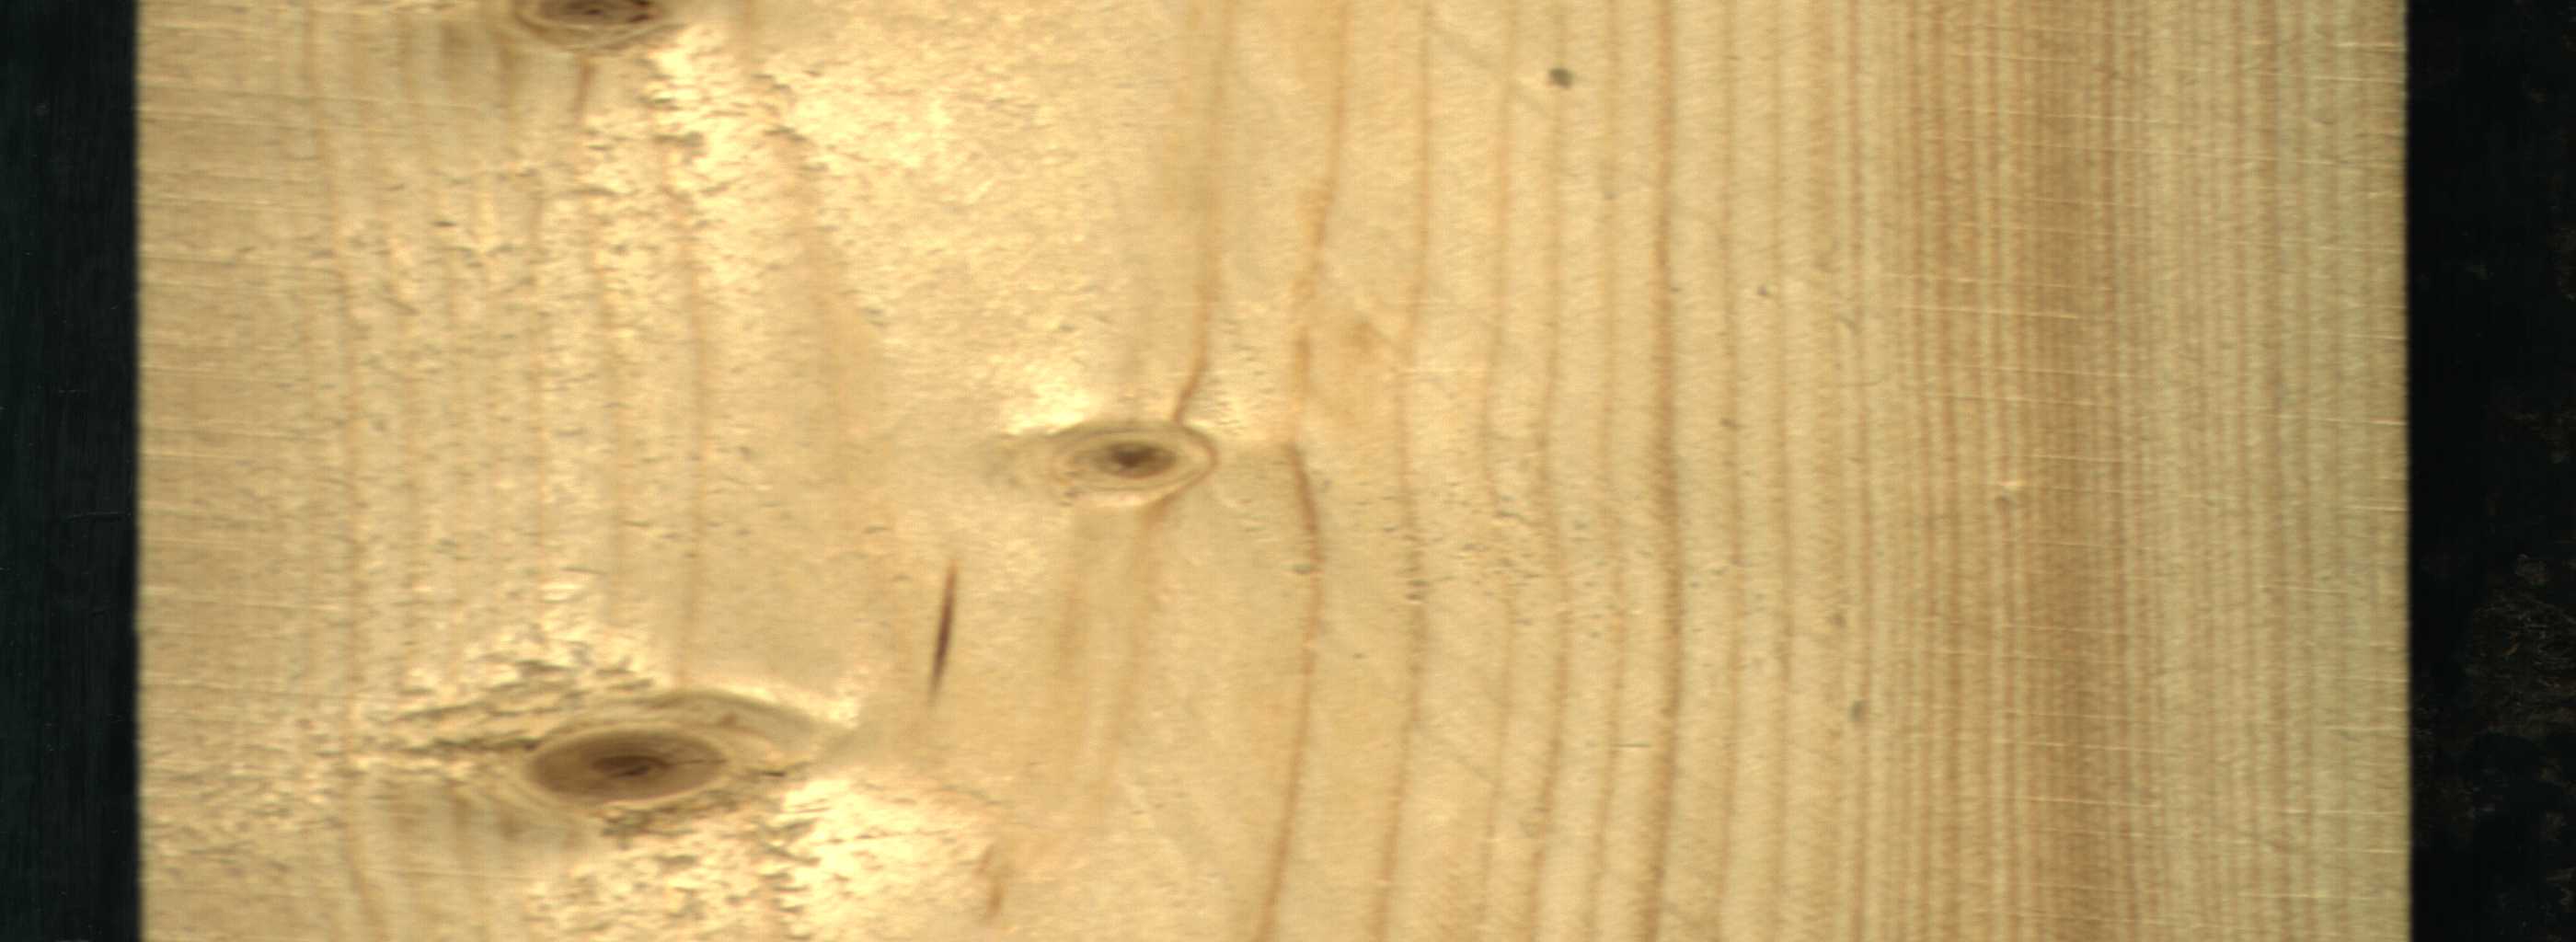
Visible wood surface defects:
resin
Live_Knot
Live_Knot
Live_Knot